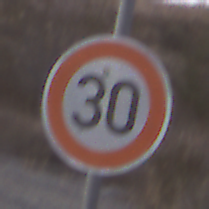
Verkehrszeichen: Geschwindigkeit30
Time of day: SunriseSunset
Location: Outdoor (Suburban)
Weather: PartlyCloudy
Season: NotSpecified
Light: Natural